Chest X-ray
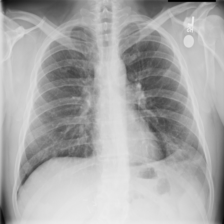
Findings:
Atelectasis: negative
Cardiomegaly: negative
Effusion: negative
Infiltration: negative
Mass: negative
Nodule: negative
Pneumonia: negative
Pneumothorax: negative
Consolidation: negative
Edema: negative
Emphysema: negative
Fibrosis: negative
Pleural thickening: negative
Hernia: negative